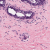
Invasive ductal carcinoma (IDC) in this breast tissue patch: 0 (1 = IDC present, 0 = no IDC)